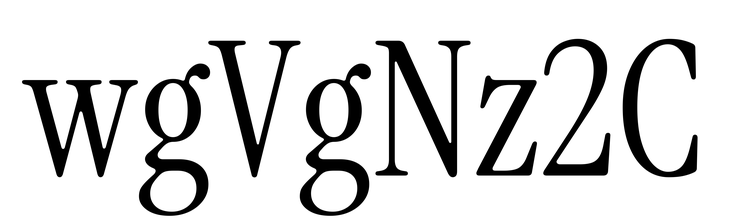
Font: InstrumentSerif-Regular